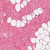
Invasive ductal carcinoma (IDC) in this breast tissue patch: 0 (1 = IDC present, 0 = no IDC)